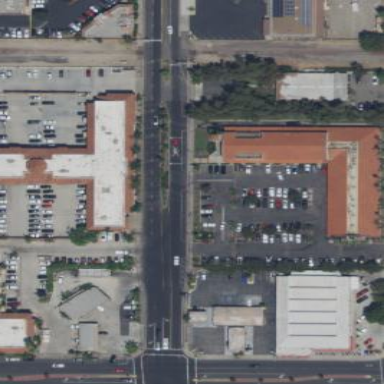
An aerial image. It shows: Retail building.